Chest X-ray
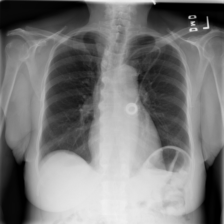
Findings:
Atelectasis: negative
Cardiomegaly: negative
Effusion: negative
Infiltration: negative
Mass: negative
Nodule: negative
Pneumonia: negative
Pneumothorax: negative
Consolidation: negative
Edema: negative
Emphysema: negative
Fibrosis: negative
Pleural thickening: negative
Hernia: negative